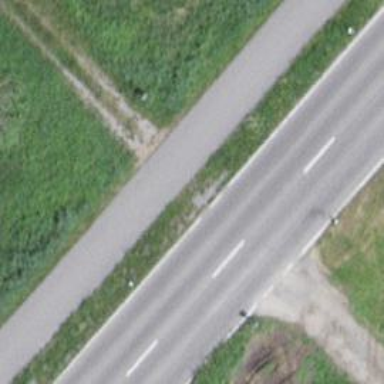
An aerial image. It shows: Asphalt cycleway.